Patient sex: M
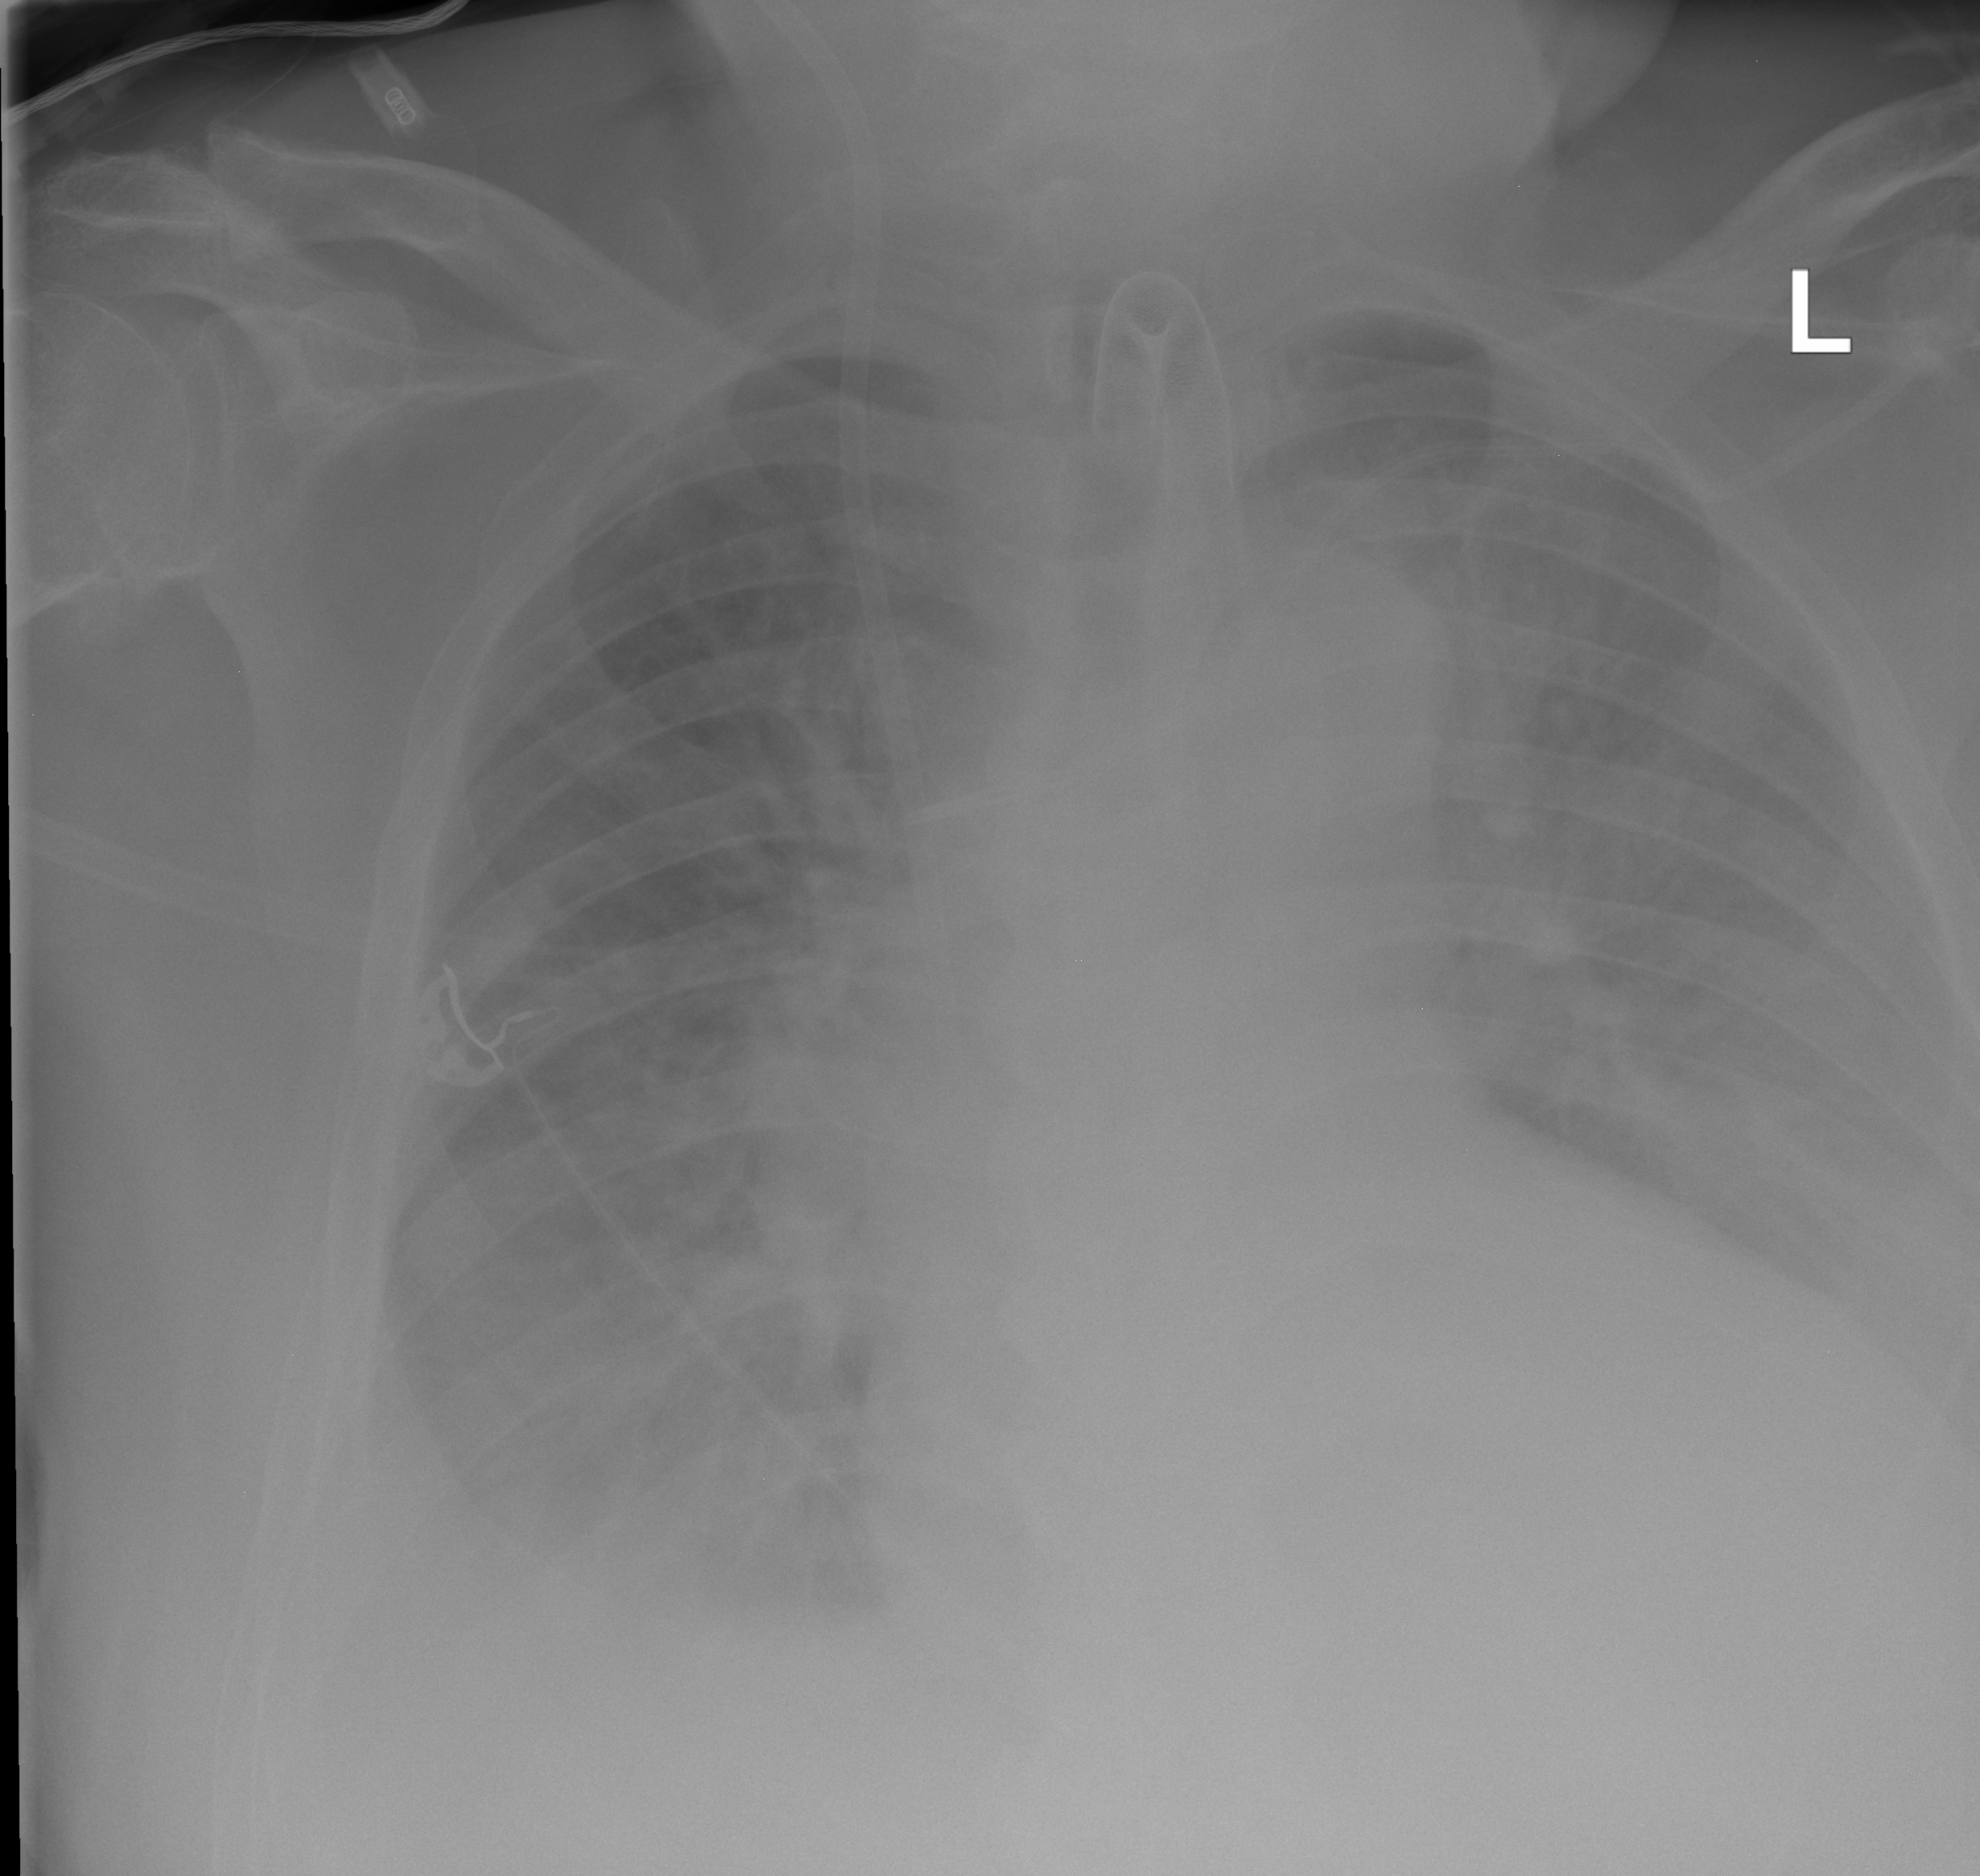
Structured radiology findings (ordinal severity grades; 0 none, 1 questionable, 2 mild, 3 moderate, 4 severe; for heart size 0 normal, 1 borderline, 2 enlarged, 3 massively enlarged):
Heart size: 2
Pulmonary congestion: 2
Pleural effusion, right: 2
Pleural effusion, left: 2
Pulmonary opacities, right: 0
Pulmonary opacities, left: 0
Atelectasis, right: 2
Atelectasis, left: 2